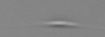
Label: Cylindrotheca_morphotype1